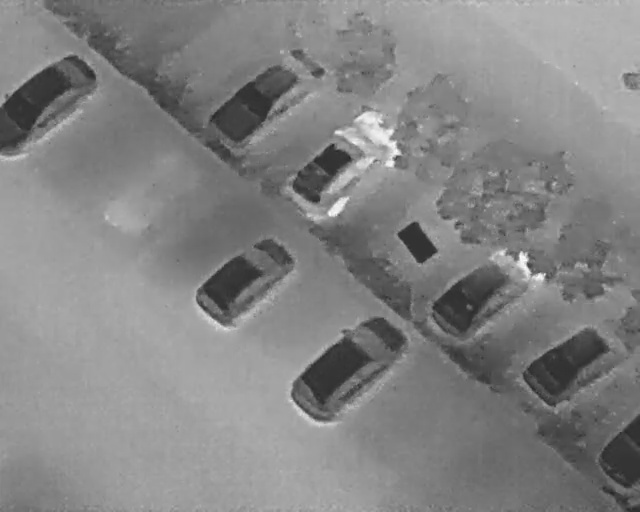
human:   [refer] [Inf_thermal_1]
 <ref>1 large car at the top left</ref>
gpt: <box>[[-1, 10, 16, 30, 2]]</box>

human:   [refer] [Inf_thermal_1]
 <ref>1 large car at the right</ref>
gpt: <box>[[71, 44, 80, 68, 140]]</box>

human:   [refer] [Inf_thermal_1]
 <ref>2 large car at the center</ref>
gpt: <box>[[33, 44, 42, 64, 138], [48, 18, 59, 44, 136]]</box>

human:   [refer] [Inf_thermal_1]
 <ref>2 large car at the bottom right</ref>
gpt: <box>[[84, 60, 93, 80, 140], [90, 83, 102, 92, 2]]</box>